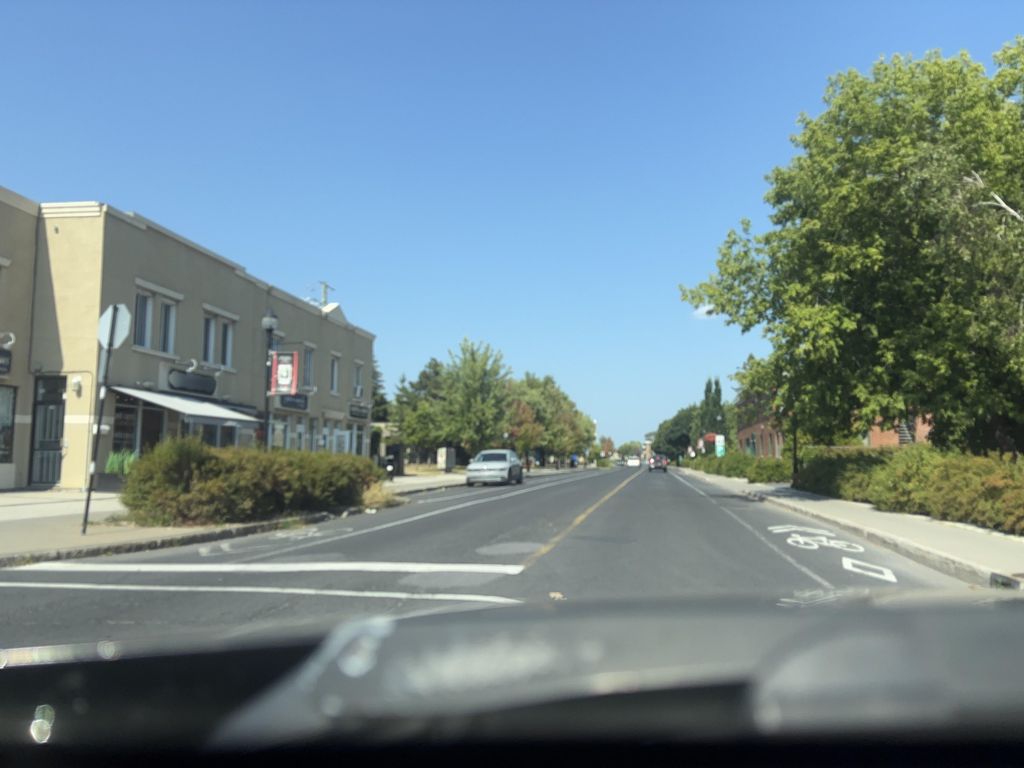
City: montreal